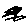
Label: tree